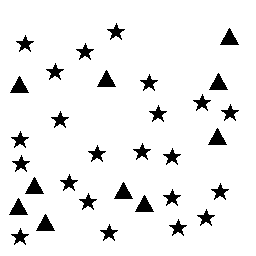
Squares: 0
Triangles: 10
Stars: 22
Total shapes: 32